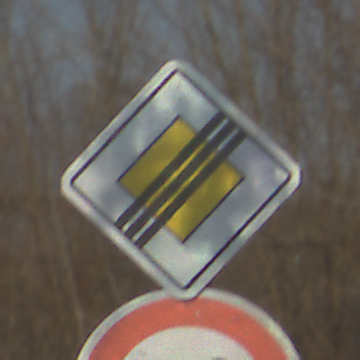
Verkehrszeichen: EndeVorfahrtsstrasse
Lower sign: Geschwindigkeit70
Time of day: MorningAfternoon
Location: Outdoor (Suburban)
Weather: PartlyCloudy
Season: NotSpecified
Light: Natural